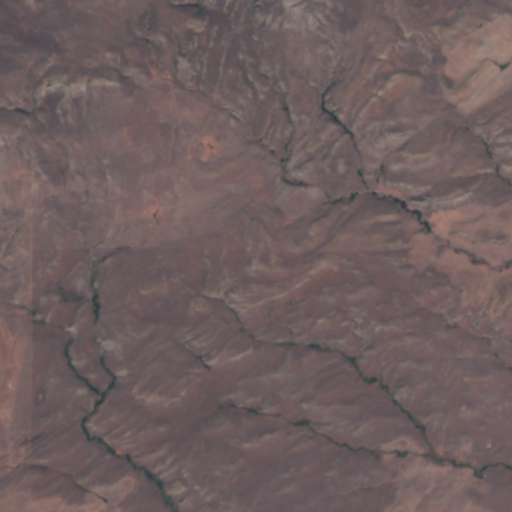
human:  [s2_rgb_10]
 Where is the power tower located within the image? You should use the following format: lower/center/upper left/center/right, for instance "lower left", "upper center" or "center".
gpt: The power tower is located in the left of the image.
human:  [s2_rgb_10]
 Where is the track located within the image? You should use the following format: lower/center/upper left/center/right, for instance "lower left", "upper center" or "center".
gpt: There is no track in the image.